Brain MRI, t2w sequence, axial 2D slice.
Patient: age 23, sex M, weight 78 kg, height 1.78 m
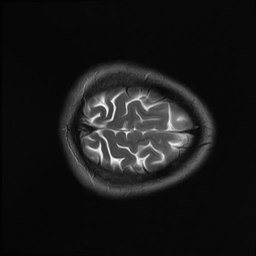